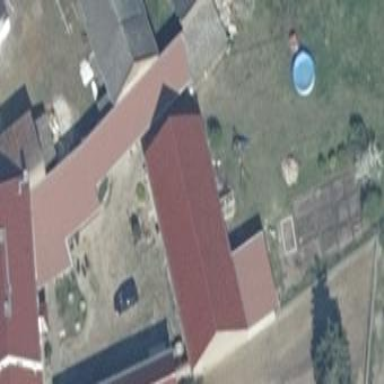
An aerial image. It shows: Building with gabled roof oriented along and colored in maroon.